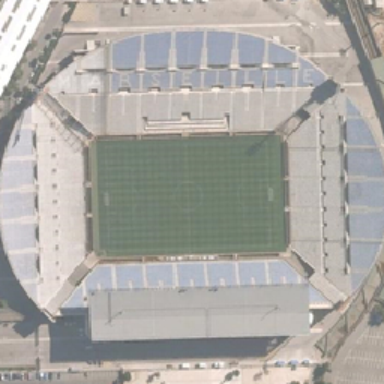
The playground around the playground is oval in shape .